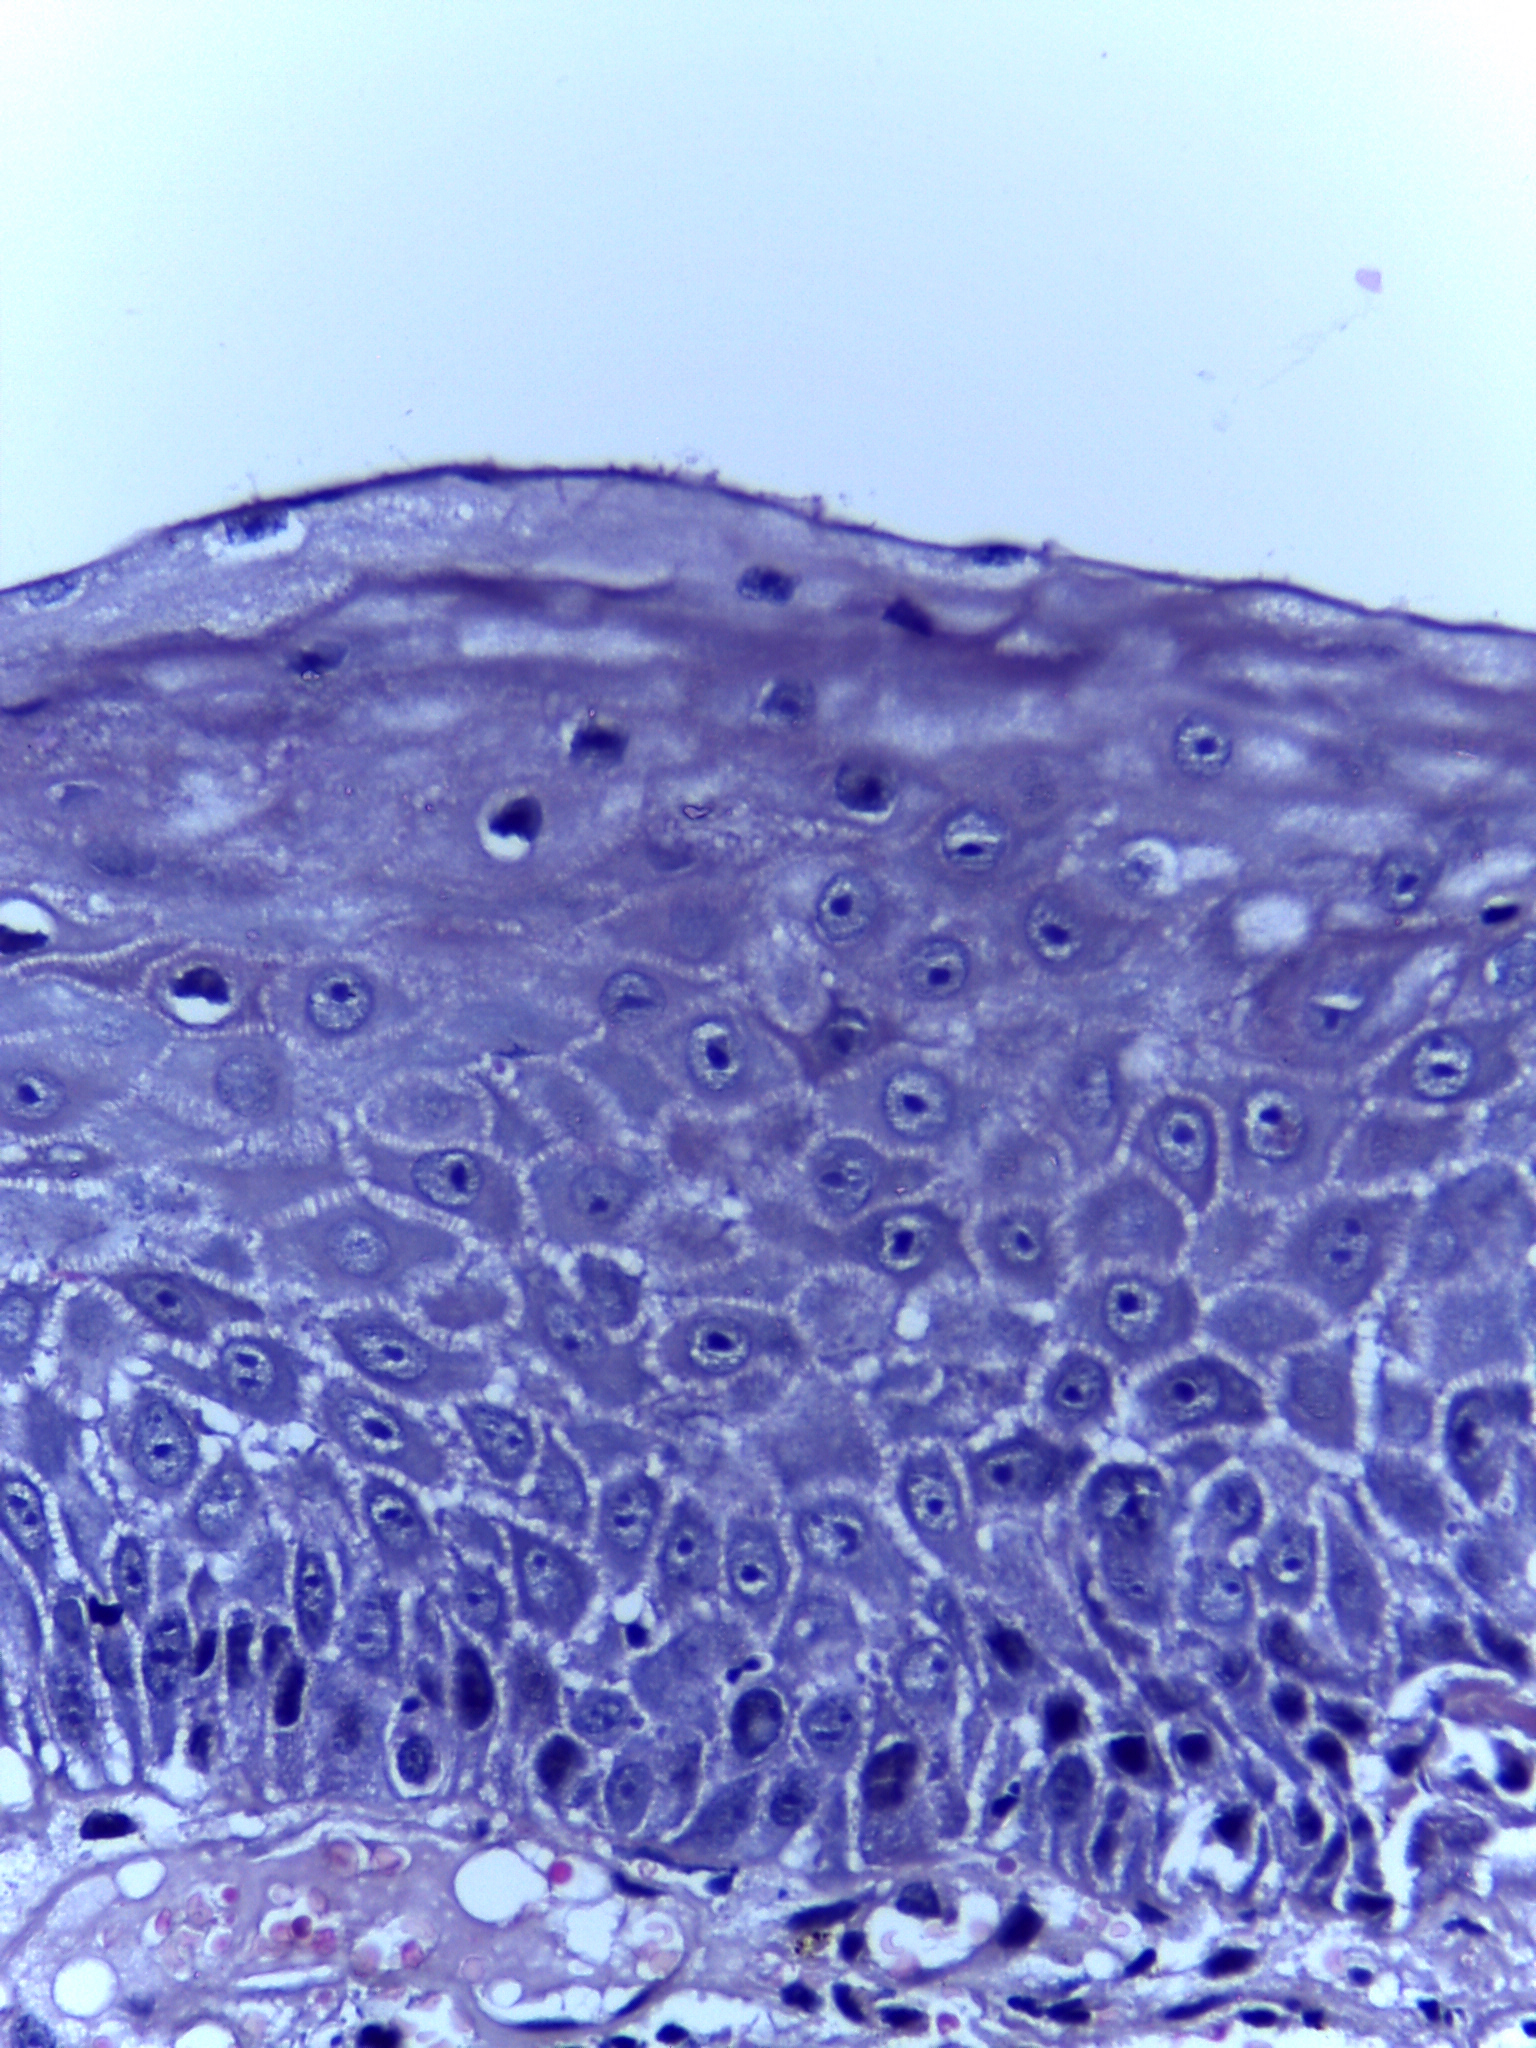
Diagnosis: OSCC